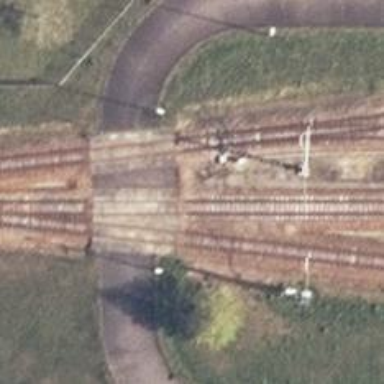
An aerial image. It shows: Railway switch.